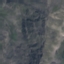
Land use / land cover: HerbaceousVegetation